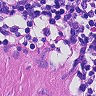
Metastatic tissue present: no